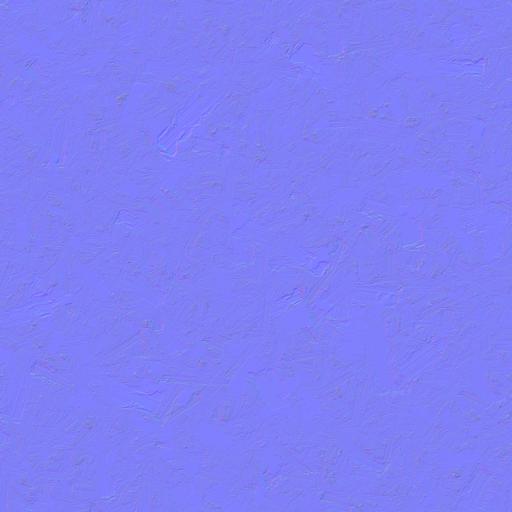
chipboard plank plywood wood wooden